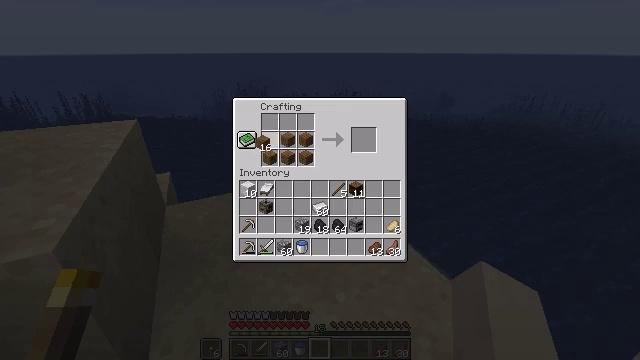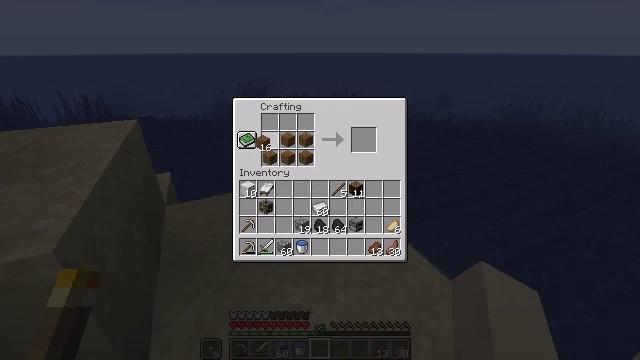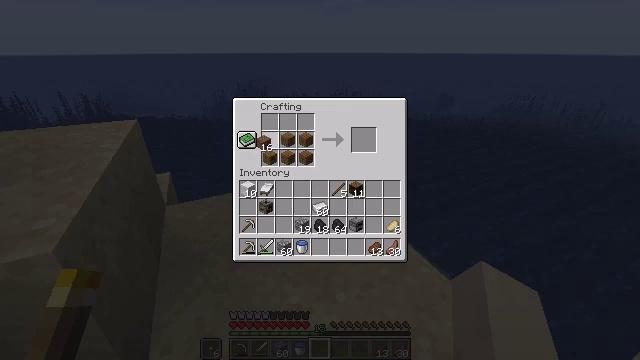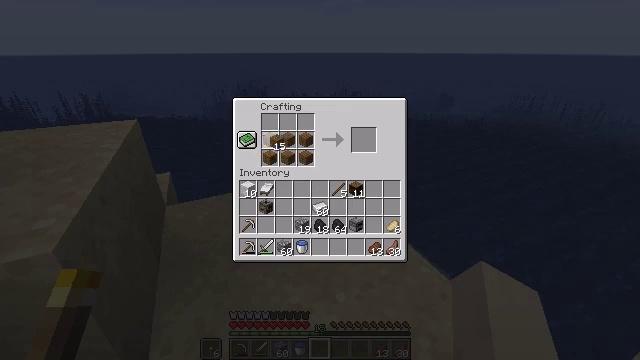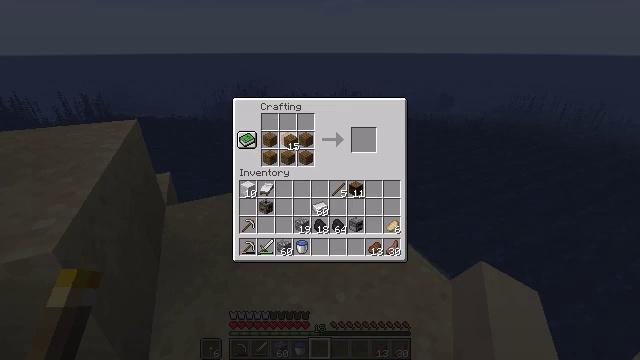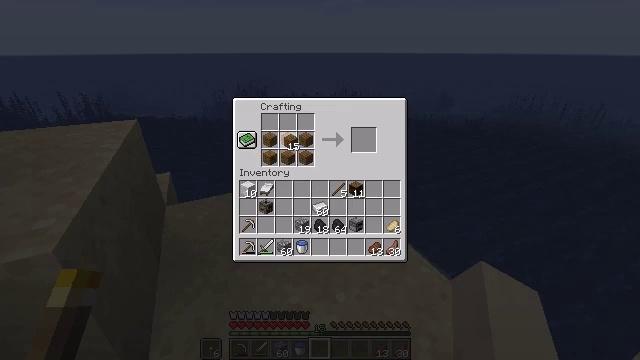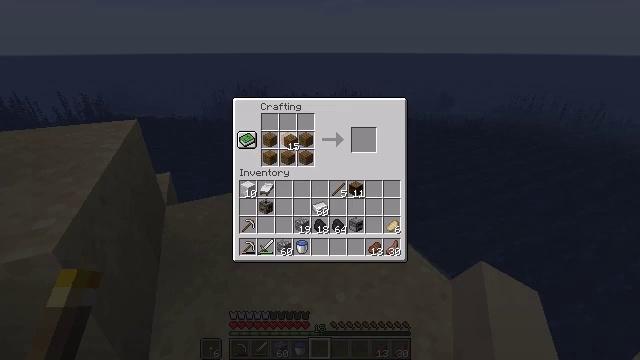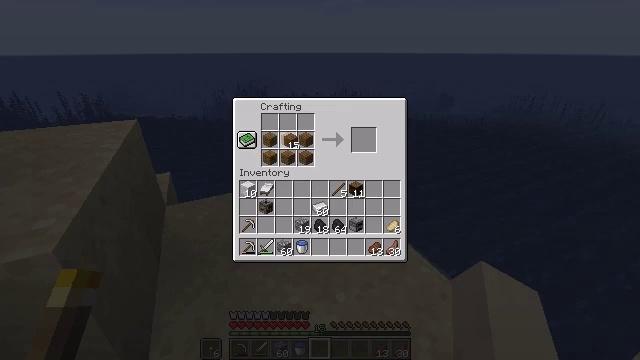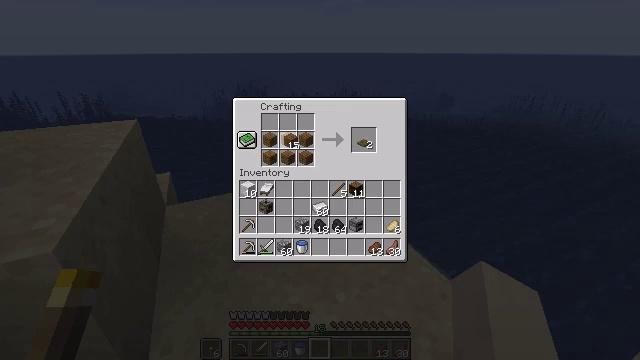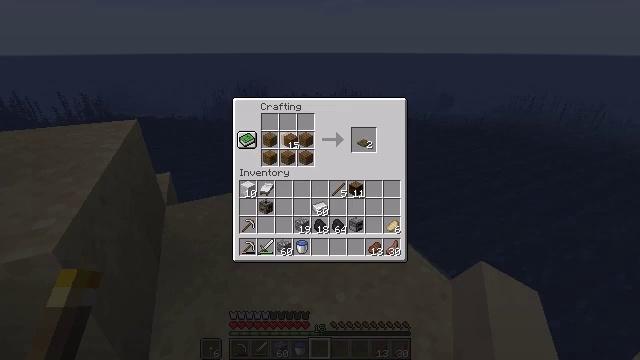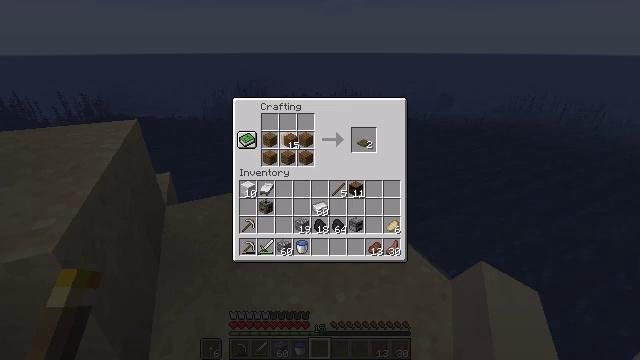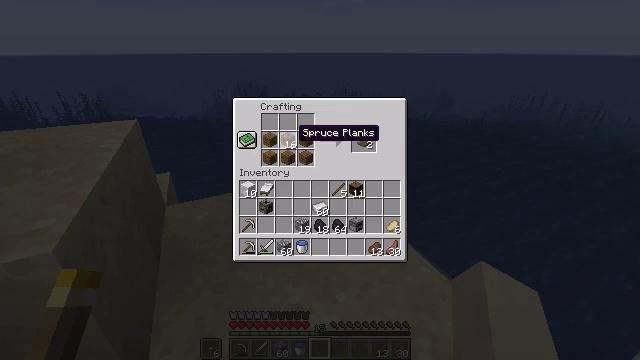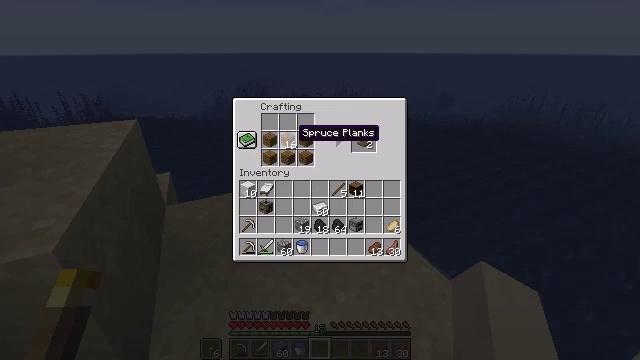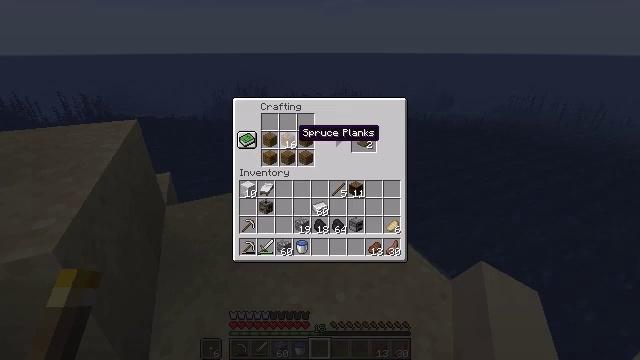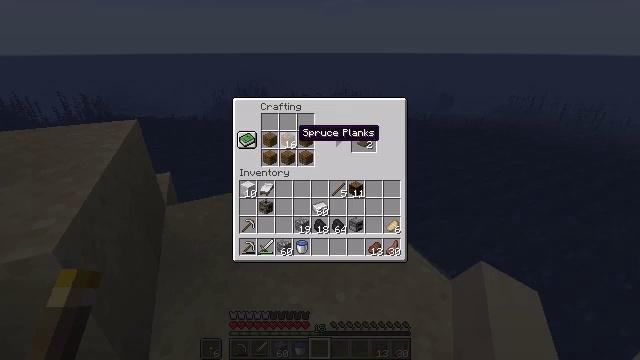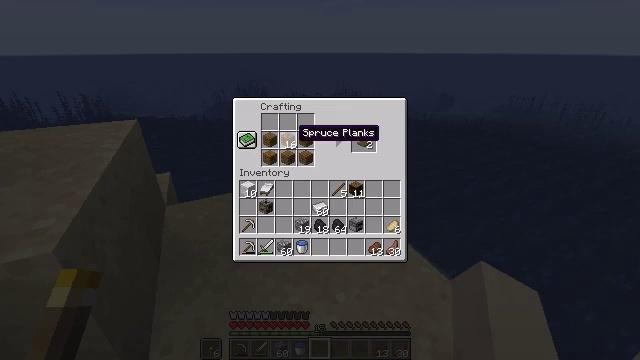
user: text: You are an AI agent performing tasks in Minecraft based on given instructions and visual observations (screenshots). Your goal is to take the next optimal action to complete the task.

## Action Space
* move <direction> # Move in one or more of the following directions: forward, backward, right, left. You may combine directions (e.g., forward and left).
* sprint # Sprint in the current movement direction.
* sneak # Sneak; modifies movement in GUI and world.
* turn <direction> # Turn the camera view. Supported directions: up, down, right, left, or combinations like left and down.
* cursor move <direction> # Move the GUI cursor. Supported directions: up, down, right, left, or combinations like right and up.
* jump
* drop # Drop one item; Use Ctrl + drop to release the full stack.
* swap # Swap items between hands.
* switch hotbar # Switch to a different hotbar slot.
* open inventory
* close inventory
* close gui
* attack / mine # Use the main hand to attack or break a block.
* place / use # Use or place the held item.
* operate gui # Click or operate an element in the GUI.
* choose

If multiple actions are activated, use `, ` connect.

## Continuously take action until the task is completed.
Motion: motion action
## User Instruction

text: Open the crafting table and make a spruce boat with spruce planks.
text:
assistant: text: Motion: choose
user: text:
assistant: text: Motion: choose
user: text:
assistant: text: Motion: cursor move right
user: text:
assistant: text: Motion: cursor move right
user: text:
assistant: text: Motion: no_op
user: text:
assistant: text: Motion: no_op
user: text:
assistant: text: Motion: no_op
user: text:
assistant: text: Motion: no_op
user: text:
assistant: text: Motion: operate gui
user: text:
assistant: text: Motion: operate gui
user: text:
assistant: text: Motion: no_op
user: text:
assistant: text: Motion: no_op
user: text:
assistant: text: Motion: no_op
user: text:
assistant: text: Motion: no_op
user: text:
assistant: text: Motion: no_op
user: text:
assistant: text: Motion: operate gui
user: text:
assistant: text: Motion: operate gui
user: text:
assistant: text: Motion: no_op
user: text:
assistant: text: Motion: cursor move down
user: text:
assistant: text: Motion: cursor move down
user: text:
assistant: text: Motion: no_op
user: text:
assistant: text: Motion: no_op
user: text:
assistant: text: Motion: no_op
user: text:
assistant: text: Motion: no_op
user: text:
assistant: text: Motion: no_op
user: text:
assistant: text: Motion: no_op
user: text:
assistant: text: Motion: no_op
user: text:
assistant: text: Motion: operate gui
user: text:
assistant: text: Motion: no_op
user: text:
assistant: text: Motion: no_op